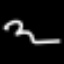
Label: squiggle